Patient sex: M
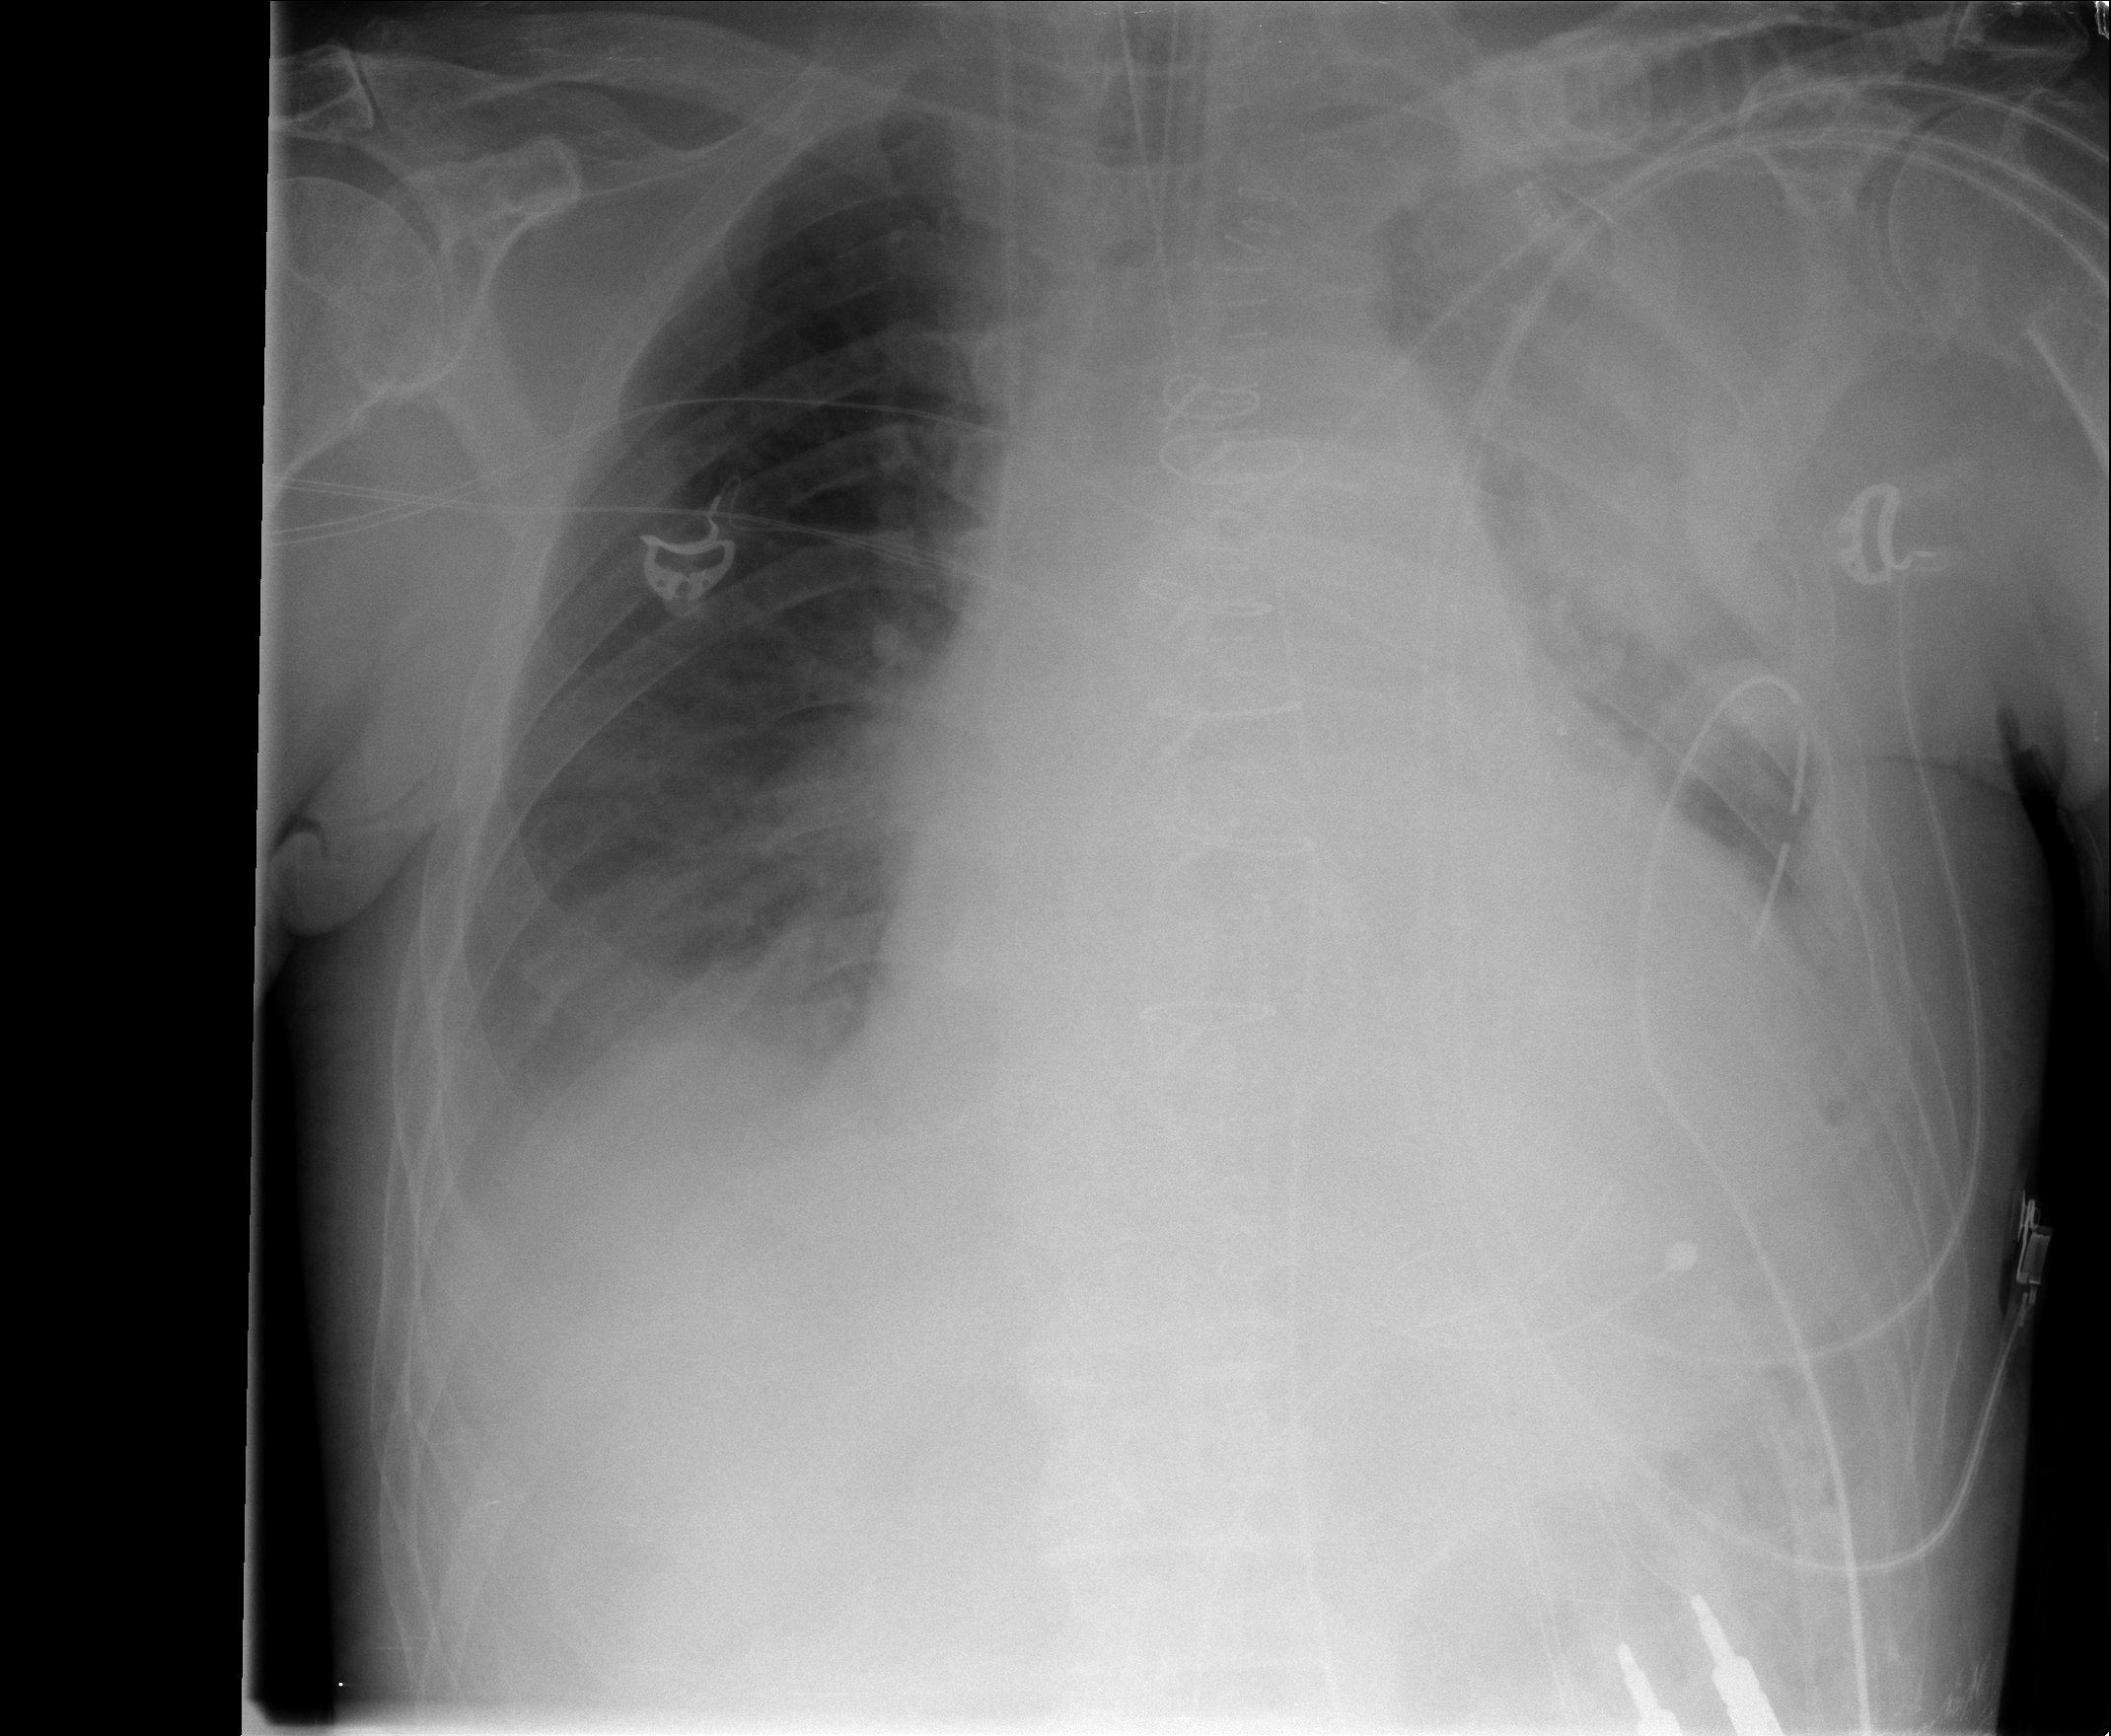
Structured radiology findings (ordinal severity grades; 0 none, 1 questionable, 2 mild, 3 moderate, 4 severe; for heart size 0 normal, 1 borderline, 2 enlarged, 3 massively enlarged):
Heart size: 2
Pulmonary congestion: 0
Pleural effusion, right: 2
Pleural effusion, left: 3
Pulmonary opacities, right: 0
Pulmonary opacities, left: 0
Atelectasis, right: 2
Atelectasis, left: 3